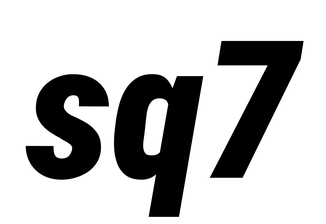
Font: Roboto-Italic_Condensed_Black_Italic